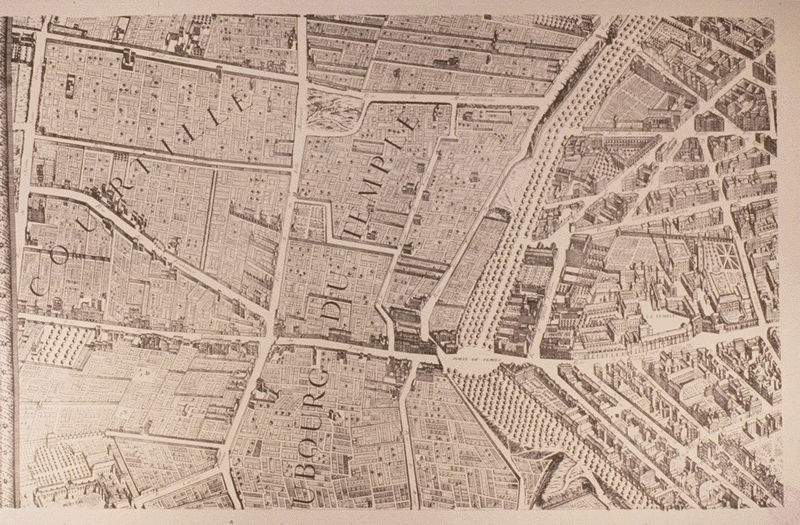
Titel: Temple
Standort: Paris
Institution: Plan Turgot
Schlagwörter: baum, weiß, bäume, grün, stadt, ausschnitt, braun, frankreich, grau, paris, schwarz, strasse, zeichnung, gebäude, haus, park, schloss, weg, wiese, bild, feld, felder, häuser, kirche, wege, land, wald, schornstein, garten, schrift, ansicht, dorf, mauer, allee, grenze, linien, platz, vorort, rand, sepia, vogelperspektive, bug, französisch, luxemburg, wohnung, platte, ring, befestigung, grossstadt, straßen, burg, festung, gassen, kreuzung, druck, schwarz weiss, radierung, stich, text, beschriftung, flur, namen, karte, alleen, mauern, stadtmauer, plan, gärten, achsen, landkarte, temple, block, jerusalem, bauten, grundriss, bauwerke, stadtbild, aufteilung, haussmann, lageplan, plätze, stadtplan, luftbild, stadtviertel, dor, paltz, fluren, viertel, überblick, quartier, parks, buchtaben, aleen, schift, hauptachse, arr, atadtrand, aötstadt, bourg, courtille, coutille, dorft, graben stadtgraben, sonnenseite, stdtplan, hausmann, frankfreich, seia, tmple, baupläne, firtel, stadtplan und landkarte